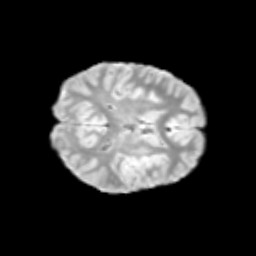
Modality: T2w
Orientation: axial
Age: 8
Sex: male
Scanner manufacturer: siemens
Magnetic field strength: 3 T
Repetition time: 3.8 s
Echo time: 0.07 s